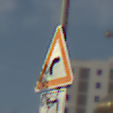
Verkehrszeichen: KurveRechts
Zusatzzeichen unten: RichtungsangabeDurchPfeile2
Umgebung: Outdoor, Urban
Tageszeit: MorningAfternoon
Wetter: PartlyCloudy
Licht: Natural
Jahreszeit: NotSpecified
Kontrast: HighContrast